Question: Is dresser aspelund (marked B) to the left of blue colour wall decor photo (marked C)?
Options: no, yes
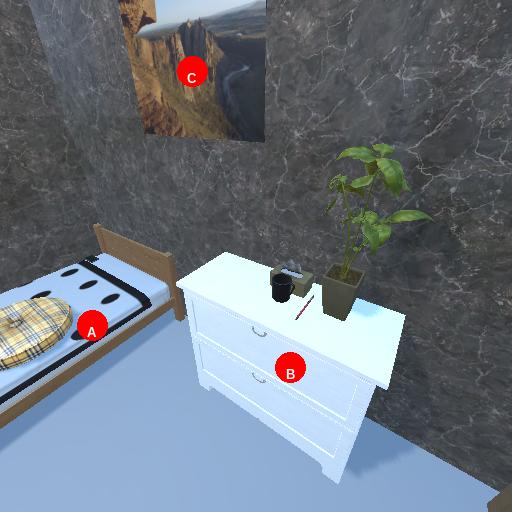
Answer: no